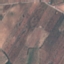
Land use / land cover class: PermanentCrop